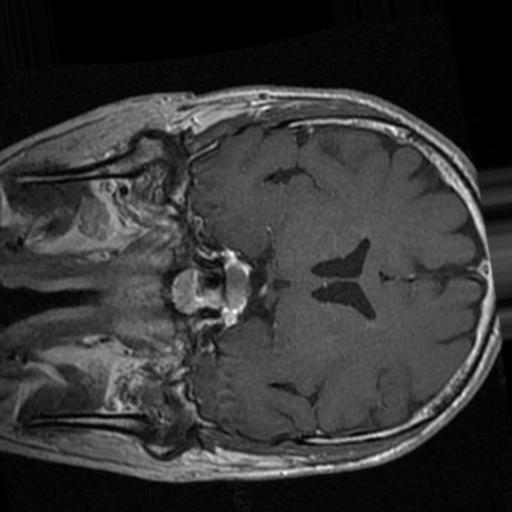
Label: brain_tumor